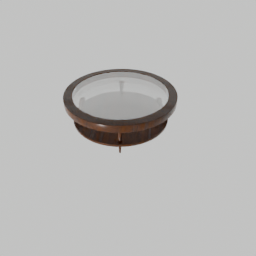
Label: furniture